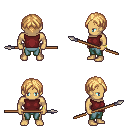
a pixel art fantasy rpg character, male body template, human, tanned skin, maroon sleeveless shirt, teal pants, light blonde parted hairstyle, bracelets, spear, four views (front, back, left, right), 2x2 character sprite sheet, small pixel art, hard edges, no anti-aliasing